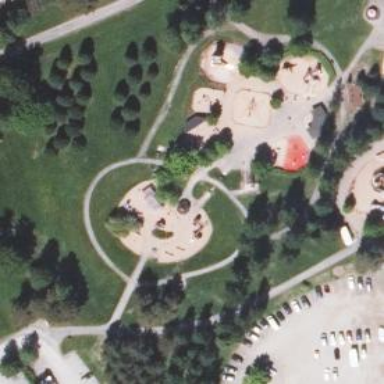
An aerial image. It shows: Playground with springy equipment.